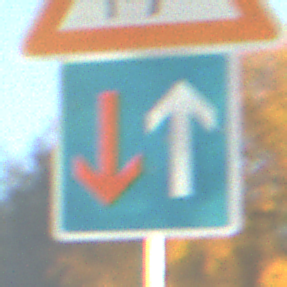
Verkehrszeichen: VorrangVorGegenverkehr
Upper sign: KinderRechts
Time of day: SunriseSunset
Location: Outdoor (Nature)
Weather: Clear
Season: NotSpecified
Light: Natural